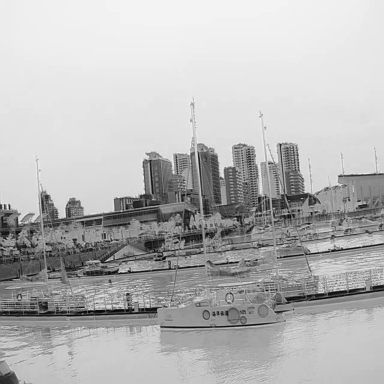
There are seven objects shown in the infrared image, including six sailboats, and a canoe.